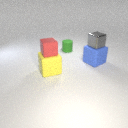
large yellow rubber cube below small red rubber cube